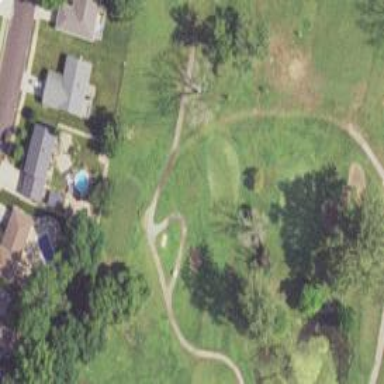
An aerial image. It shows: Path for both road and golf.